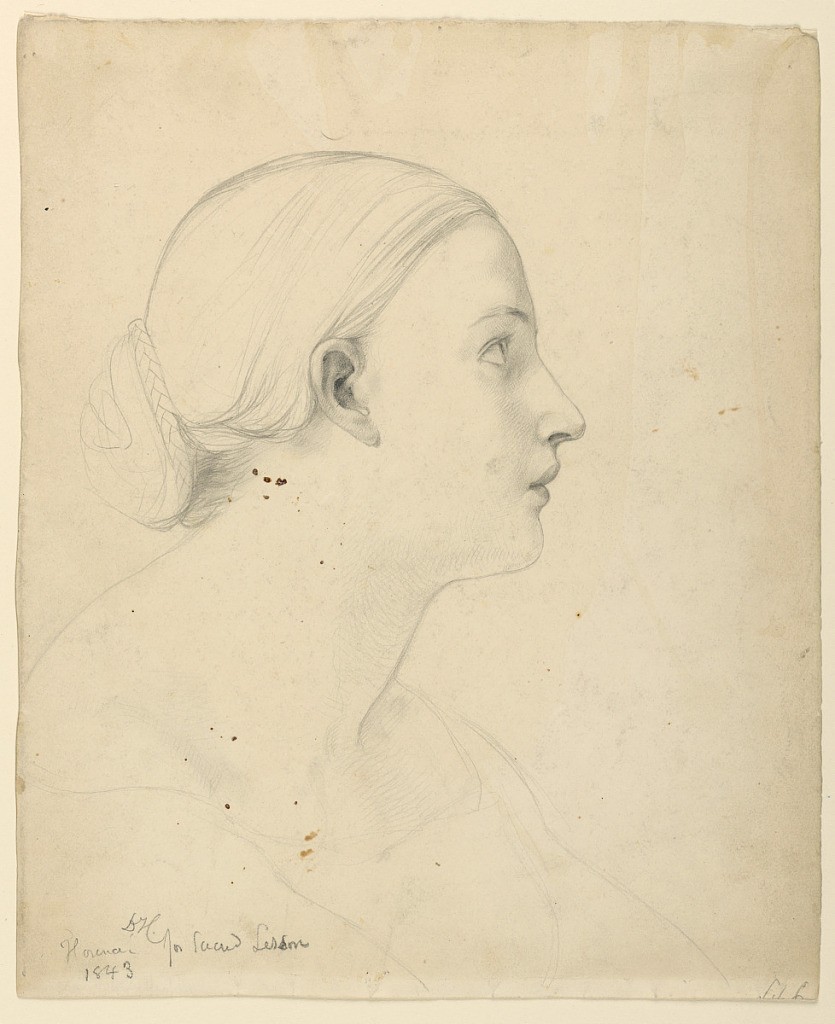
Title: Study of a Woman's Head for "Sacred Lesson"
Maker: Daniel Huntington, American, 1816–1906
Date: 1843
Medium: Graphite on grey wove paper
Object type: Drawing
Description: Woman's head and shoulders, in right profile. Hair in a bun, wrapped in a braid, at the nape of her neck.